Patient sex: M
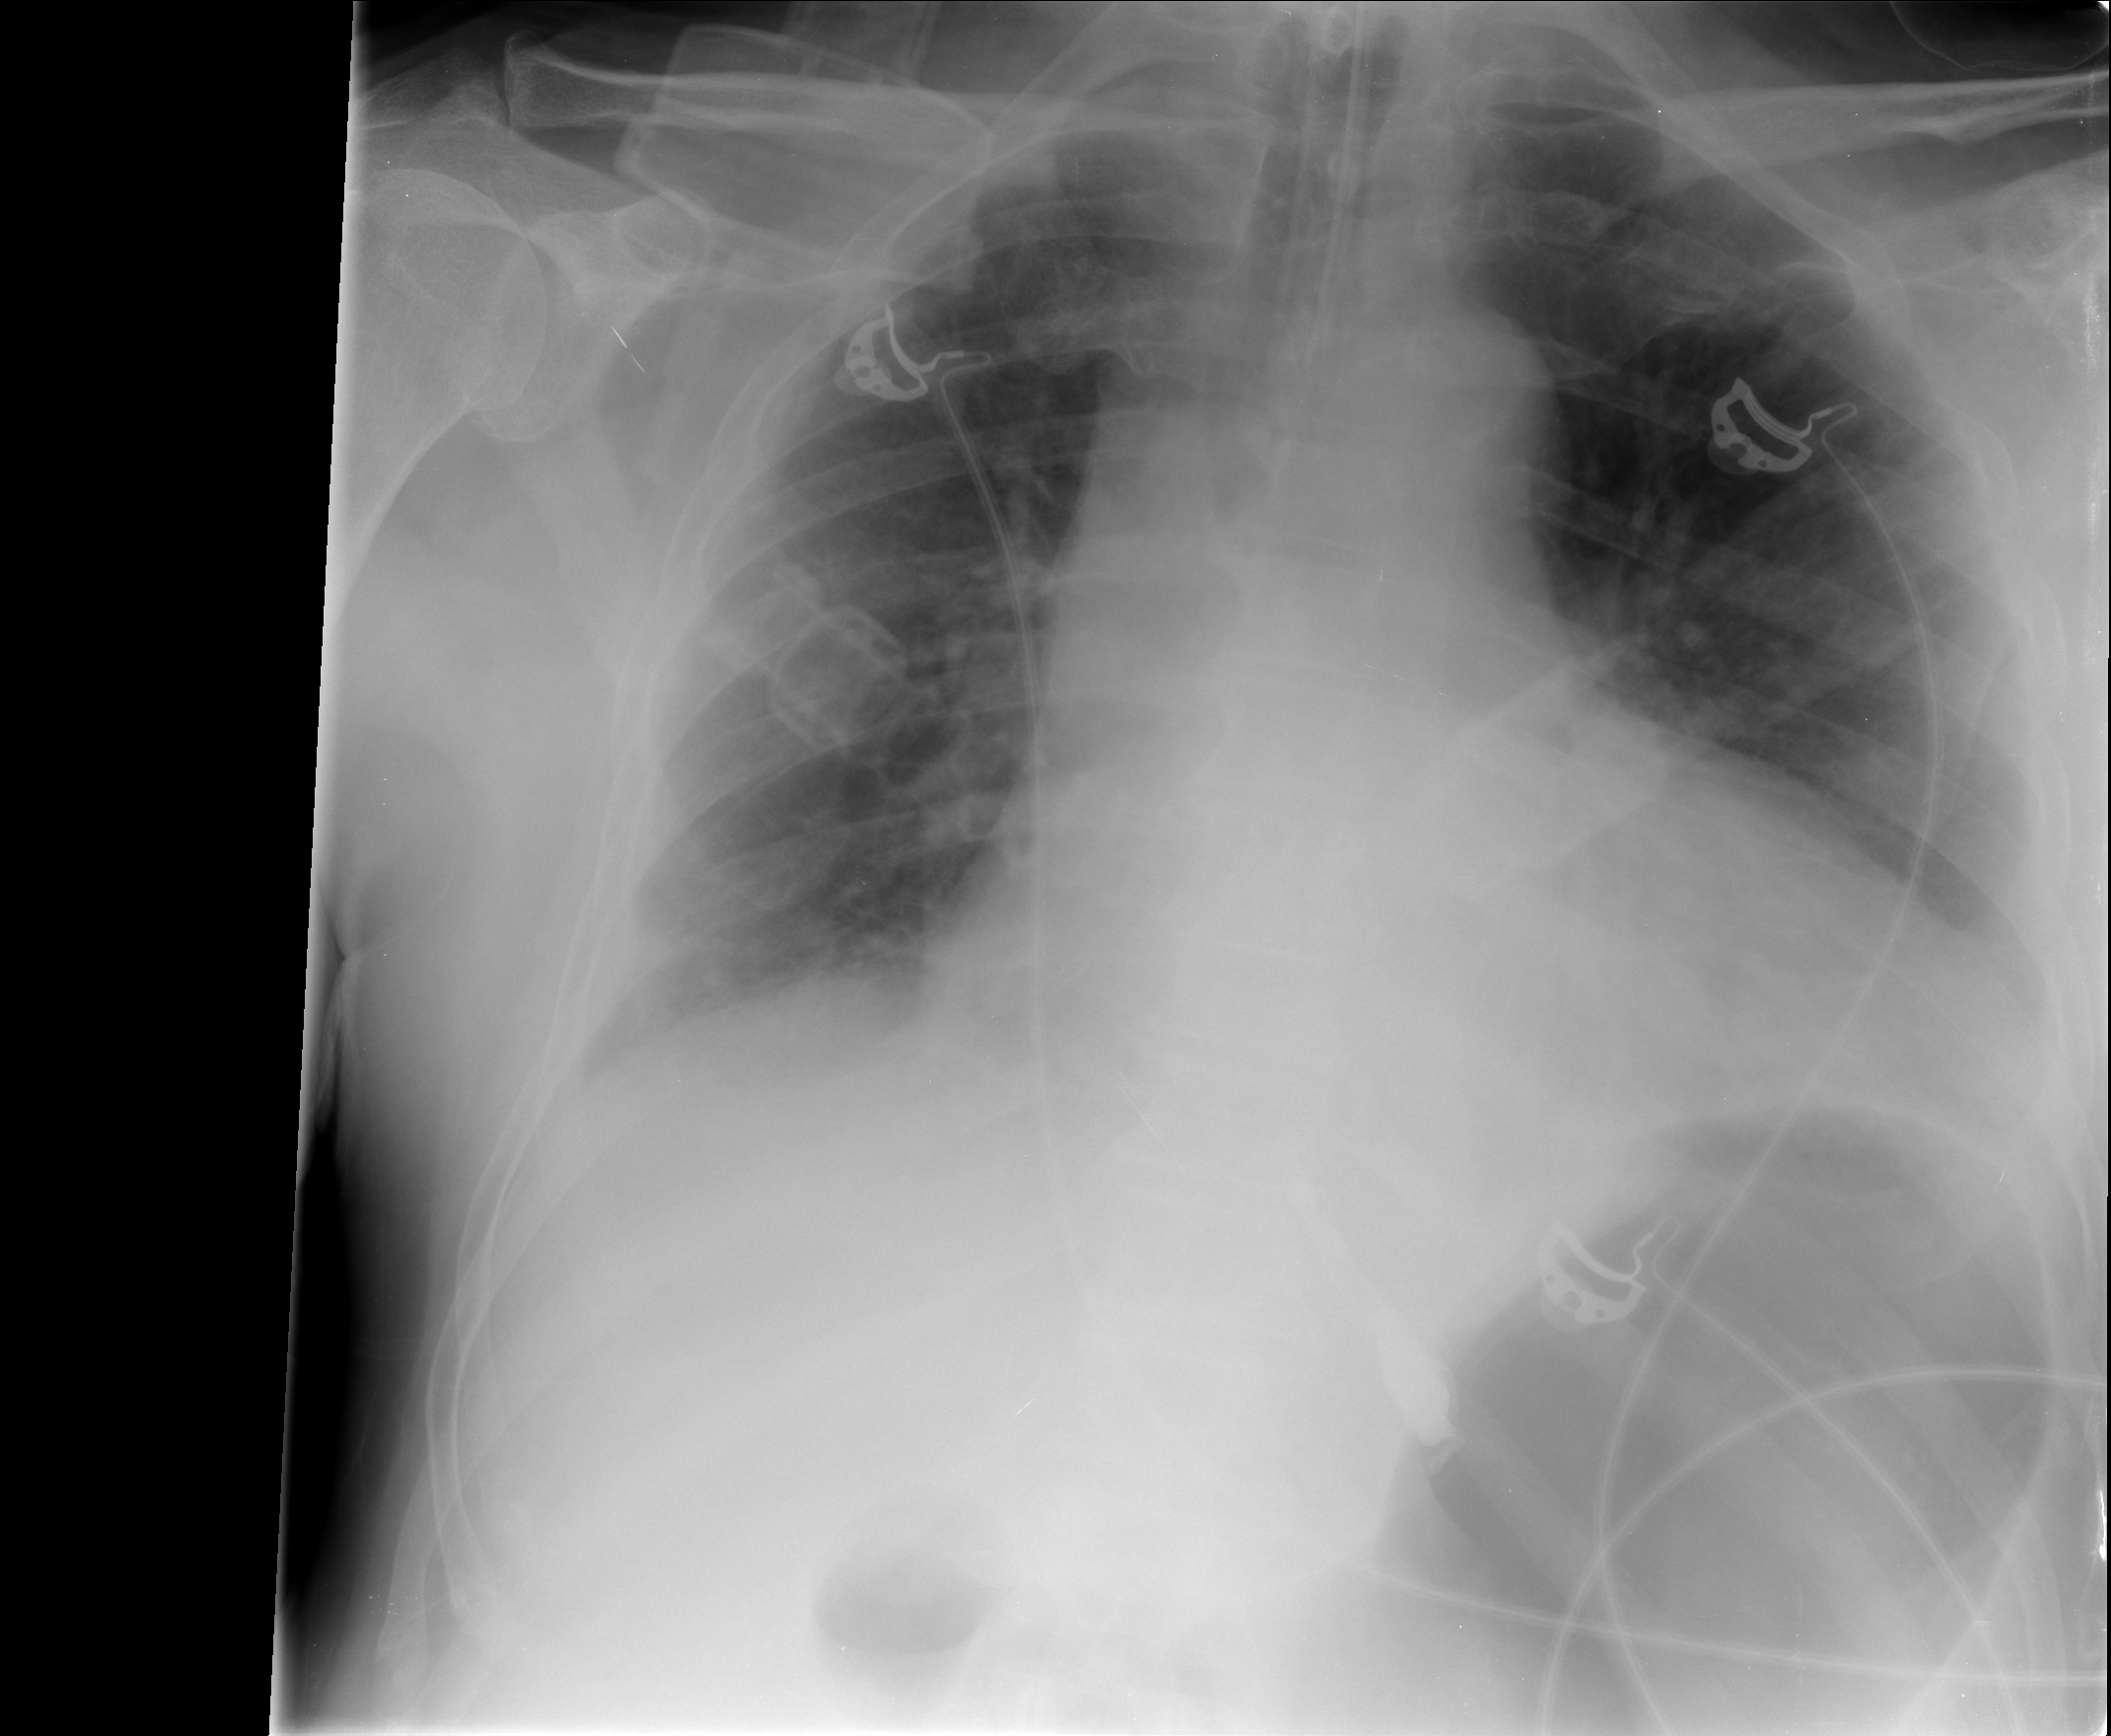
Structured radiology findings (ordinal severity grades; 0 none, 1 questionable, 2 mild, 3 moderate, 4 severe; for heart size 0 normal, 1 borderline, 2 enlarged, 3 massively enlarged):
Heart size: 2
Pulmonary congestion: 2
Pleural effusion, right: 2
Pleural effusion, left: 2
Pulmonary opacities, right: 2
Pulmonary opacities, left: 0
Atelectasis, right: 2
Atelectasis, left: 2